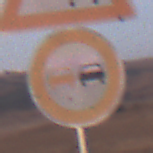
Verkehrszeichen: Ueberholverbot
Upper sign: Stau
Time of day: SunriseSunset
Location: Outdoor (Nature)
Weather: PartlyCloudy
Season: NotSpecified
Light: Natural